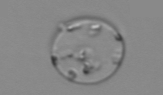
Label: Thalassiosira